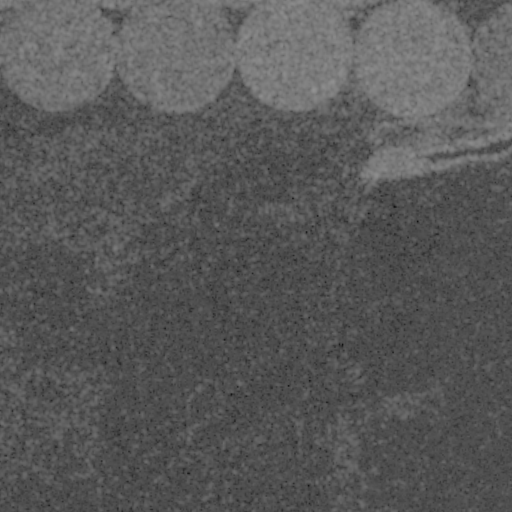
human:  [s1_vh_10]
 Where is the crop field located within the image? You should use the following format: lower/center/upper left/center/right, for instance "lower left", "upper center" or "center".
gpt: The crop field is located in the upper of the image.
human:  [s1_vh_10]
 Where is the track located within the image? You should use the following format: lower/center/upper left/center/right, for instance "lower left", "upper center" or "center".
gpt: There is no track in the image.

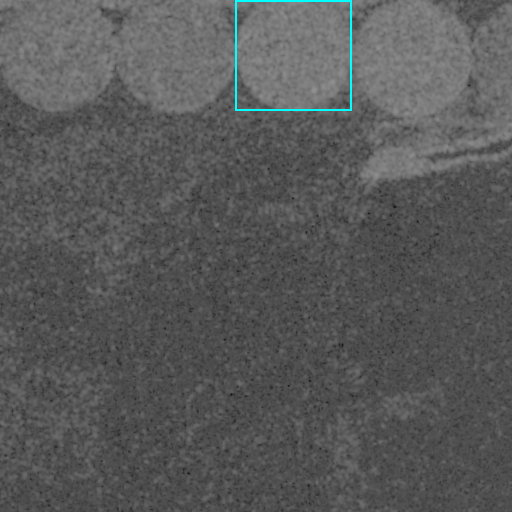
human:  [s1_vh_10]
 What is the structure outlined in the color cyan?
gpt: The structure outlined in cyan is a crop field.
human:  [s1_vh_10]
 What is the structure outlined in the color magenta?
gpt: There is no magenta outline.